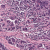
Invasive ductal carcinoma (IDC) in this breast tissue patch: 1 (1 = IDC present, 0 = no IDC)